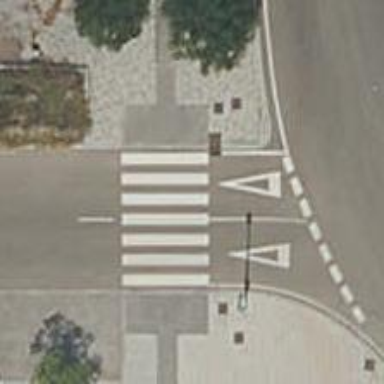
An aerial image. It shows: Uncontrolled crossing on the road.